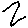
Label: zigzag